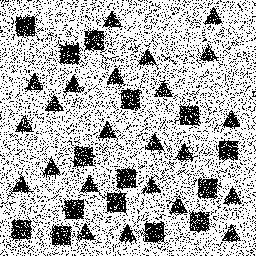
Squares: 15
Triangles: 23
Stars: 0
Total shapes: 38